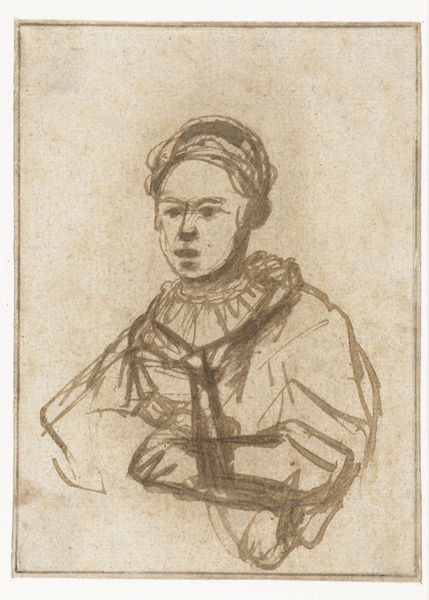
Titel: Vrouw met een arm in een draagdoek
Künstler: Rembrandt Harmensz. van Rijn
Standort: Amsterdam
Institution: Rijksmuseum
Schlagwörter: folds, hat, white, arm, black, collar, dress, face, female, hair, lady, nose, portrait, robe, sitting, woman, gown, picture, brown, man, crossed, girl, head, boy, eyes, male, drawing, paper, color, brow, cap, chin, fabric, mouth, sketch, pen, tie, arms, clothes, neck, ink, draft, study, eye, lines, figure, lips, cheek, gesture, forehead, page, shirt, gestural, raphael, pergament, middle age, portret, brows, doodle, preliminary, shirts, no hair, sad face, autoportret, skech, kink, rase